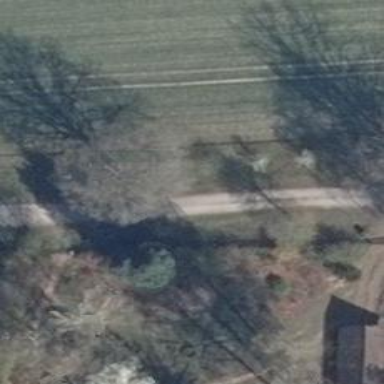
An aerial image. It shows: Single tag "natural: tree."